Field crop: tomato
Growth stage: 1
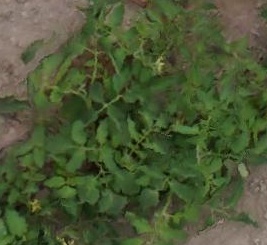
Species: tomato